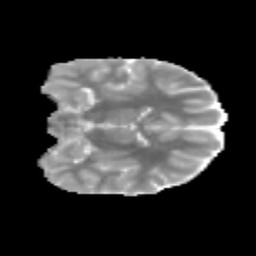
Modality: MD
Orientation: coronal
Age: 12
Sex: male
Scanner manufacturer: siemens
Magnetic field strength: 3 T
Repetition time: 3.8 s
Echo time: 0.07 s